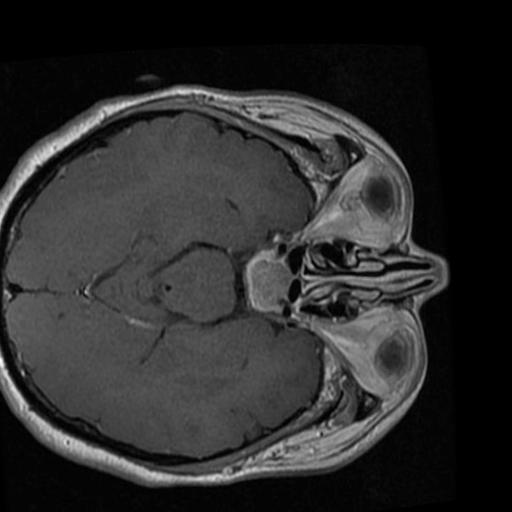
Label: brain_tumor